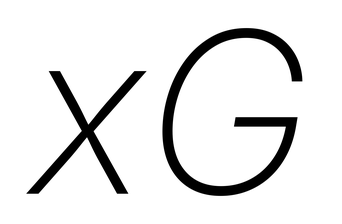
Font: Inter-Italic_ExtraLight_Italic